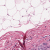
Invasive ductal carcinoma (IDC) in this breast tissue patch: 0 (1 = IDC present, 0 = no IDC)